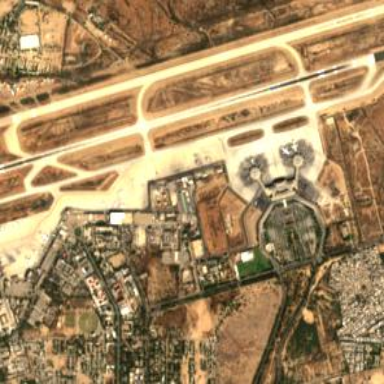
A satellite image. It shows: International airport.